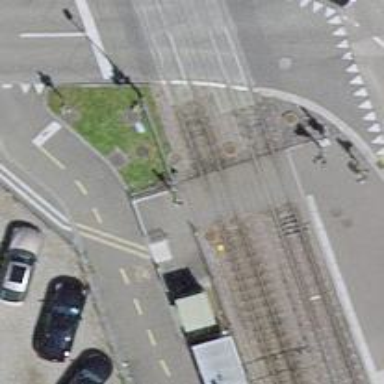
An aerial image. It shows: Railway crossing.